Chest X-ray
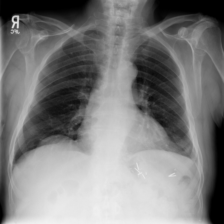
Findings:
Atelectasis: negative
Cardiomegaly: negative
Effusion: negative
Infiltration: negative
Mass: negative
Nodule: negative
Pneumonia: negative
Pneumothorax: negative
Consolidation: negative
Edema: negative
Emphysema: negative
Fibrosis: negative
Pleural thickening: negative
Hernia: negative